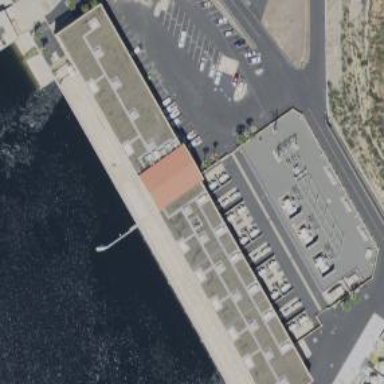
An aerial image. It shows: Industrial building which is power plant.